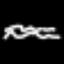
Label: squiggle